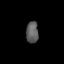
Tissue: lung
Cell type: Epithelial cells
Senescence score: 0.163
Nuclear area (px): 262
Mean DAPI intensity: 92.202